Field crop: maize
Growth stage: 2
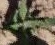
Species: atriplex